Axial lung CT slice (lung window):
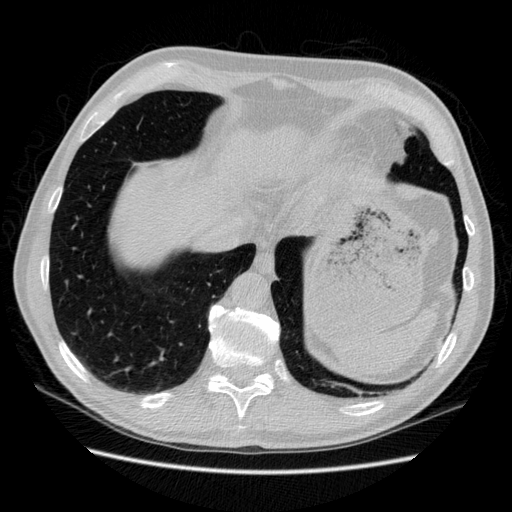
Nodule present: no